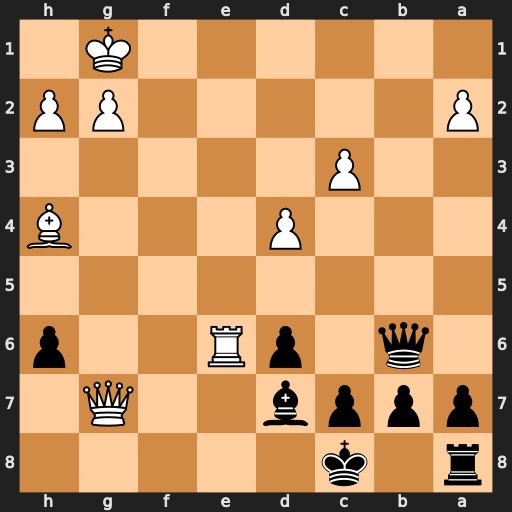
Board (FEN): r1k5/pppb2Q1/1q1pR2p/8/3P3B/2P5/P5PP/6K1
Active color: b
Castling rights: -
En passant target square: -
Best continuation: Bxe6 Qf8+ Kd7 Qe7+ Kc6